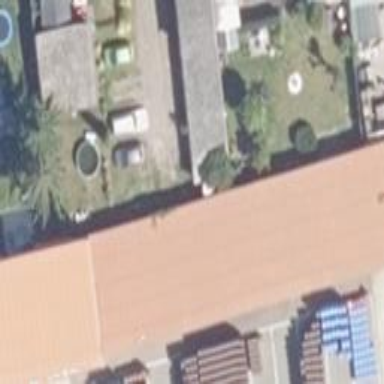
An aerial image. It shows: Commercial building.